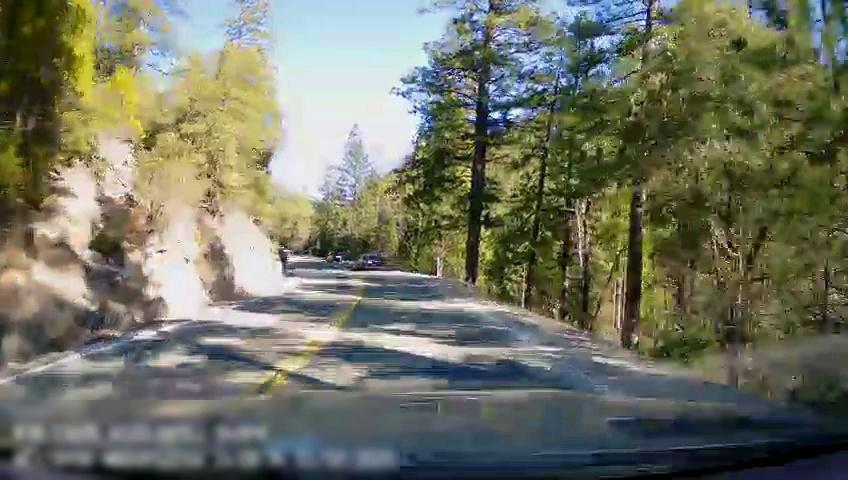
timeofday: Day
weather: Sunny
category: Drivable Space
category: Vehicles | Car
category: Lanes | Opposite Lane
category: Lanes | Opposite Lane
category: Lanes | Current Lane